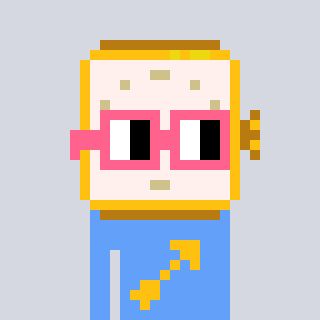
a pixel art character with square pink glasses, a watch-shaped head and a blue-colored body on a cool background